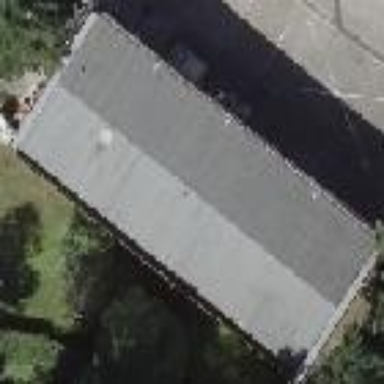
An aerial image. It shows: Building housing motorcycle repair shop.